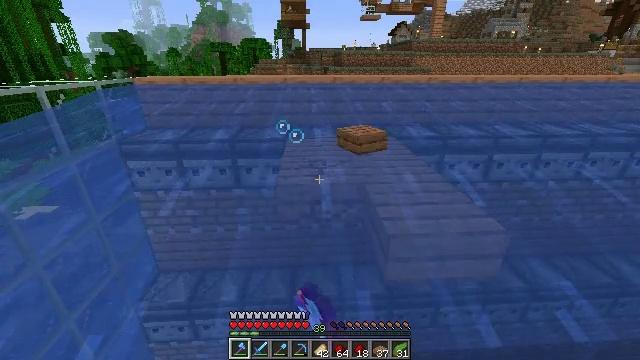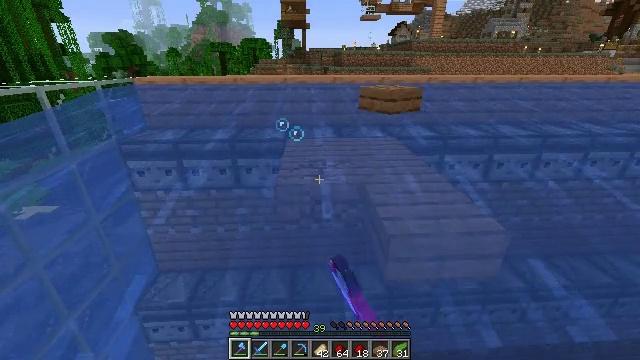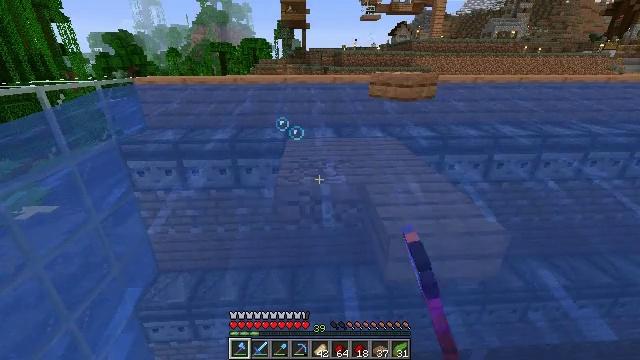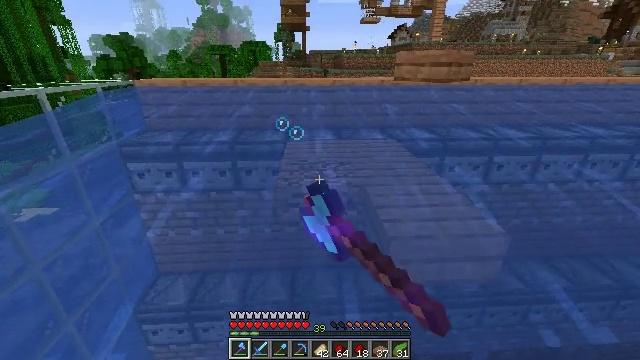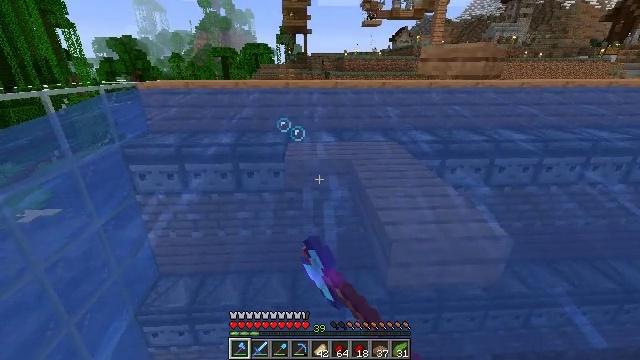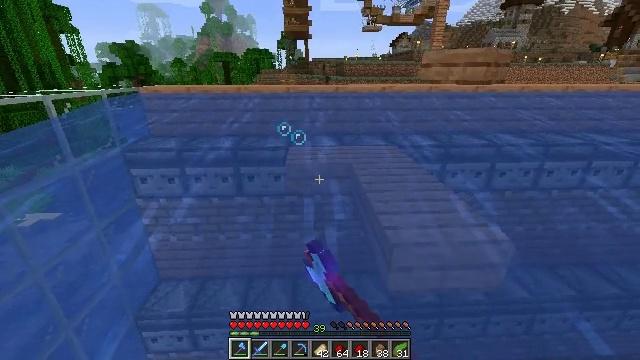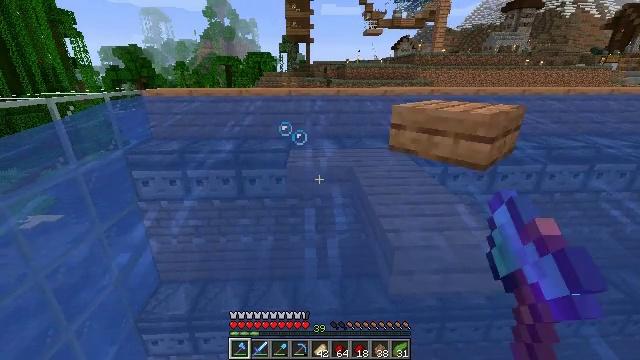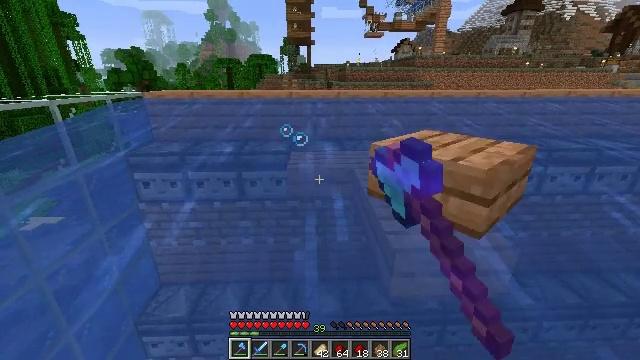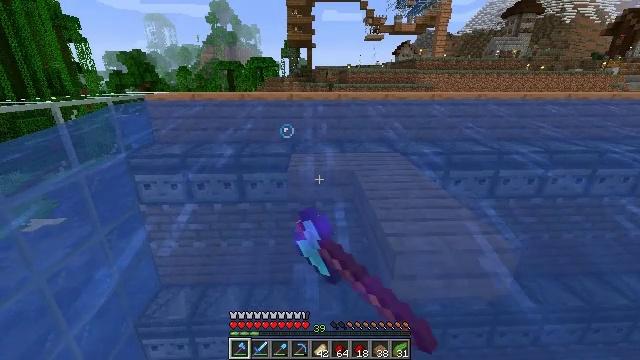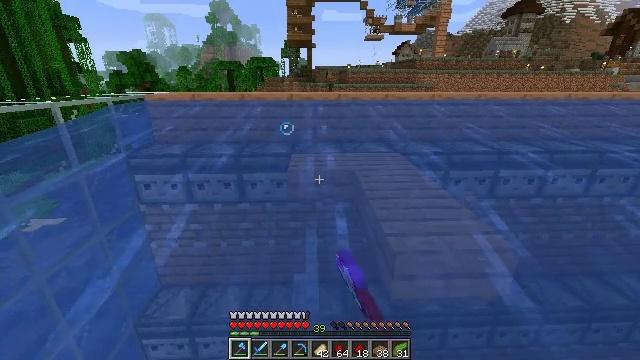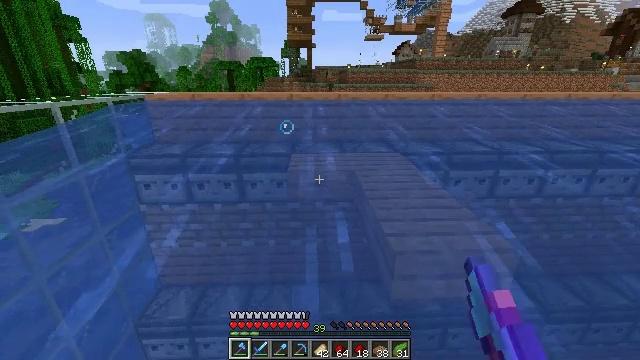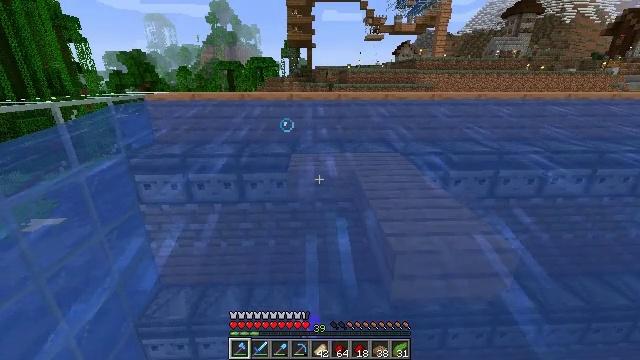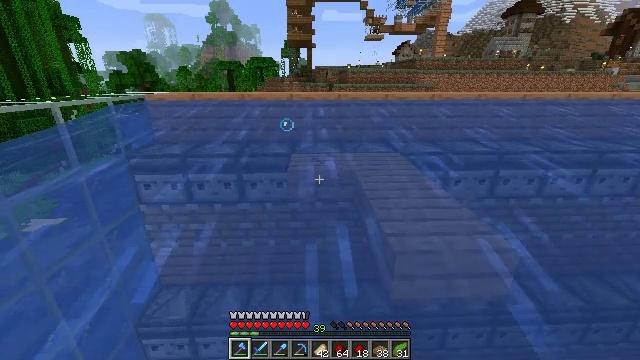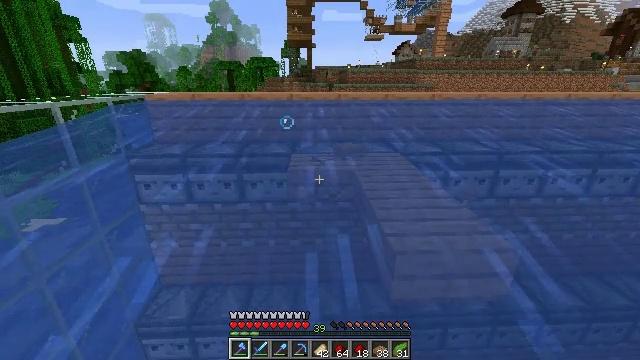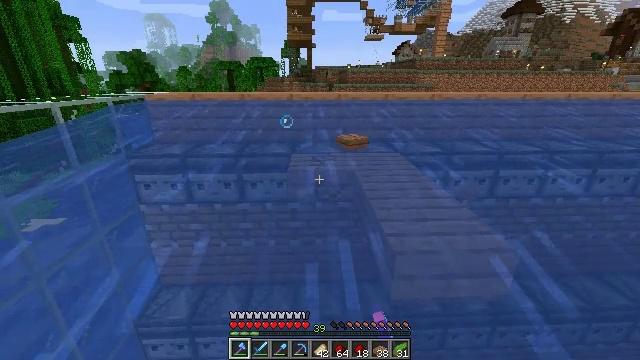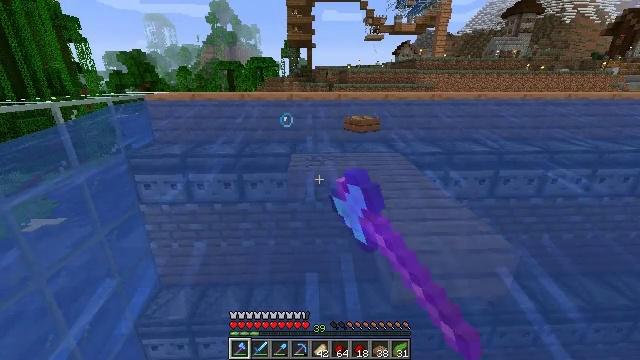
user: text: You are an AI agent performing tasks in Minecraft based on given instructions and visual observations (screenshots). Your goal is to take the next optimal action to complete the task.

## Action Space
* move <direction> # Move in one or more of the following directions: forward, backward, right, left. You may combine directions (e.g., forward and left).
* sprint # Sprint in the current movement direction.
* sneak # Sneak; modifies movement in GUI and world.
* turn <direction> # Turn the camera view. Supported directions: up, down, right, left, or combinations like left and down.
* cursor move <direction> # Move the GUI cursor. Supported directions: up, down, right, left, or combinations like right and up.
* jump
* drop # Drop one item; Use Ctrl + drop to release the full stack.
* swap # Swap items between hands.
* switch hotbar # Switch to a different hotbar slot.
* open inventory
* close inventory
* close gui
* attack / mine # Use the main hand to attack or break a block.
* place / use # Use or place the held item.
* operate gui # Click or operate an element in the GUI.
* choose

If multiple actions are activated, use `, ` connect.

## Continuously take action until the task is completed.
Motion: motion action
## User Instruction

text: Mine the jungle slab from a structure.
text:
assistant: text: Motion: sneak, attack / mine
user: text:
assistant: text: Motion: sneak, attack / mine
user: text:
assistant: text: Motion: sneak, attack / mine
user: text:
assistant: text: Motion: sneak, attack / mine
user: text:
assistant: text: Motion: sneak, attack / mine
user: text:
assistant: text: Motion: sneak, attack / mine
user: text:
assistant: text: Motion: sneak, attack / mine
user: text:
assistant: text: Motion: sneak, attack / mine
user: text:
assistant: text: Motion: sneak, attack / mine
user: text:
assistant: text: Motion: sneak, attack / mine
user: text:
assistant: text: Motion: sneak, attack / mine
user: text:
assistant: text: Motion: sneak, attack / mine
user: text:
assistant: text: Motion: sneak, attack / mine
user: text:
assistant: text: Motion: sneak, attack / mine
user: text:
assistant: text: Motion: sneak, attack / mine
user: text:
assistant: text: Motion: sneak, attack / mine
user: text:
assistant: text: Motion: sneak, attack / mine
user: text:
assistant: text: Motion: sneak, attack / mine
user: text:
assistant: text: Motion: move right, sneak, attack / mine
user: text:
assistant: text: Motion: move right, sneak, attack / mine
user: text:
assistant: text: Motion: move right, sneak
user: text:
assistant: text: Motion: move right, sneak
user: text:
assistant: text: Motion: move right, sneak, turn down
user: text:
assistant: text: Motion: move right, sneak, turn down
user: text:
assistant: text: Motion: move right, sneak, turn down
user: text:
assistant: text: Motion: move right, sneak, turn down
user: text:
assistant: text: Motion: move right, sneak, turn down
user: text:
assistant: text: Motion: move right, sneak
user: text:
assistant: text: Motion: move right, sneak
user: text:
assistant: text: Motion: move right, sneak